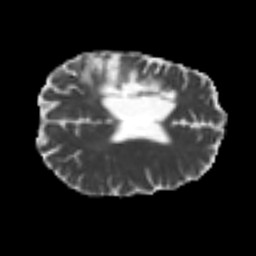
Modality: MD
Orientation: axial
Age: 41
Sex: male
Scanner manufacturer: siemens
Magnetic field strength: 3 T
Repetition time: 4.987 s
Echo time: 0.0792 s